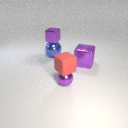
small purple metal cube above large blue metal sphere